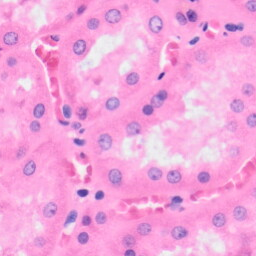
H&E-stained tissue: Kidney